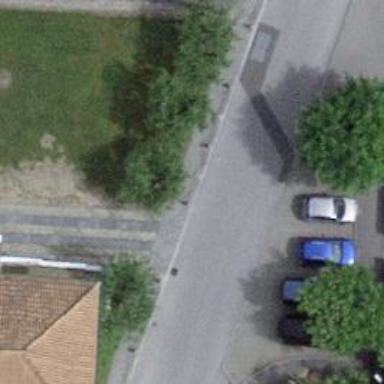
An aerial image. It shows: Residential road with asphalt surface. There are sidewalks on both sides of the road.